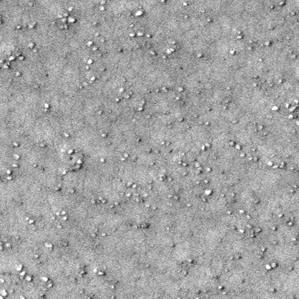
Label: frost